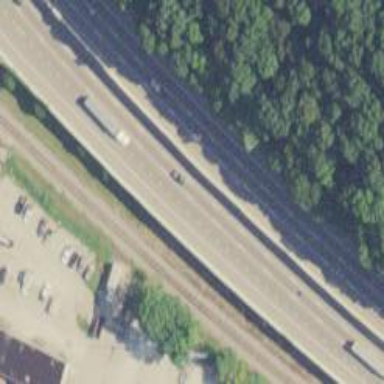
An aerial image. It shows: Motorway.